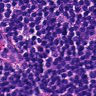
Metastatic tissue present: no